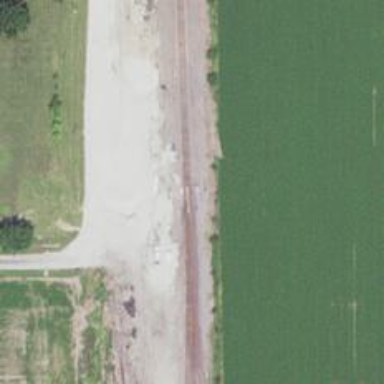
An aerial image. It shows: Railway track.